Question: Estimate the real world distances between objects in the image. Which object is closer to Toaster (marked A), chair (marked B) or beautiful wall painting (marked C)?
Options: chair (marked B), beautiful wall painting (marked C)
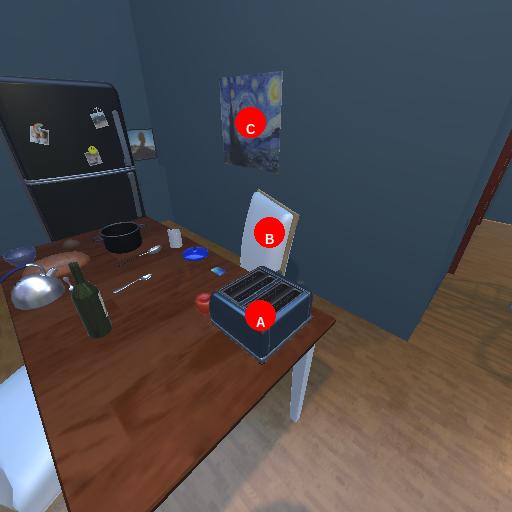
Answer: chair (marked B)